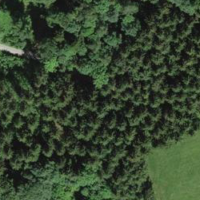
EUNIS habitat code: 44
Species observed at this site:
Lonicera acuminata